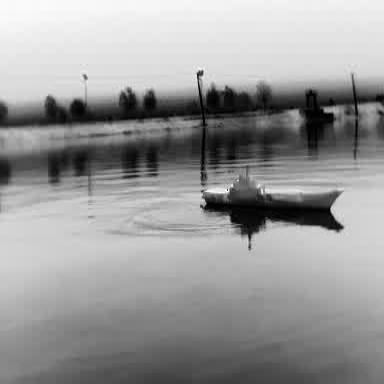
There is a warship in the infrared image.